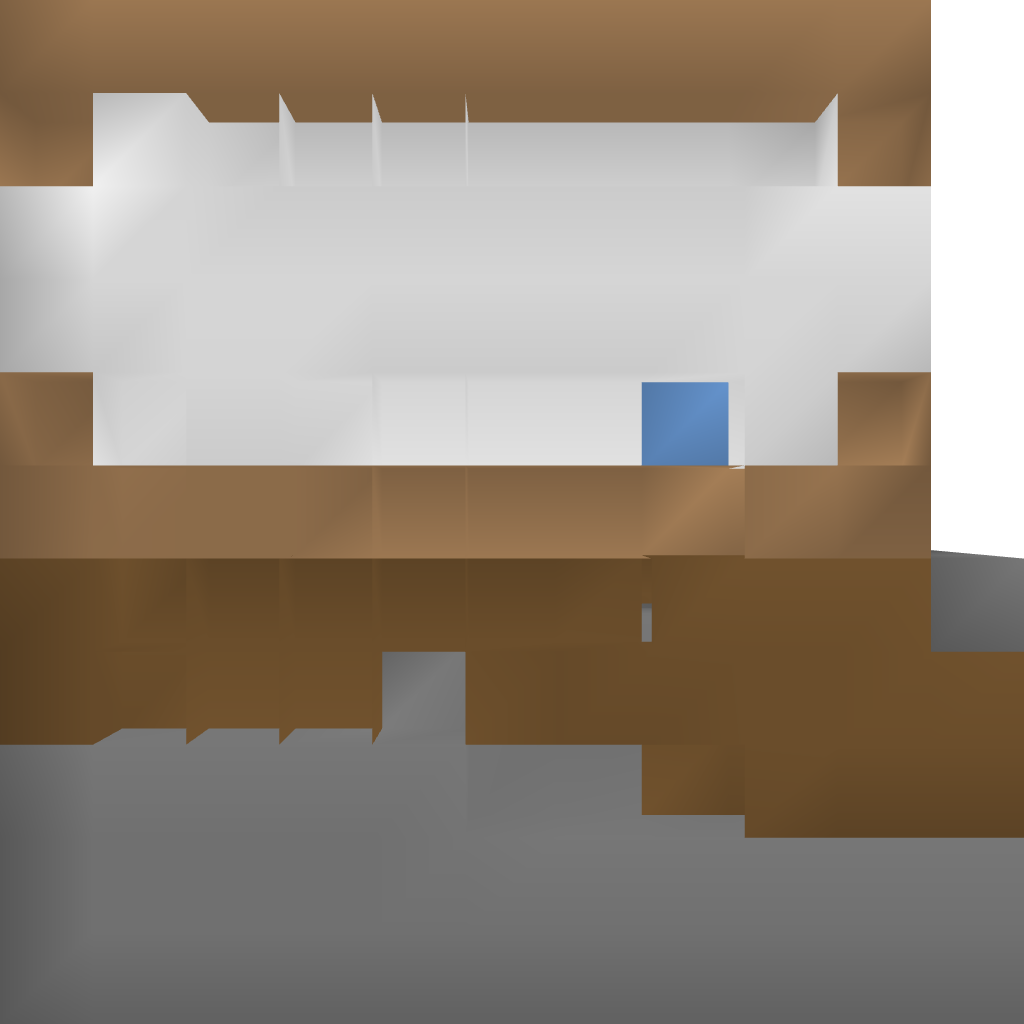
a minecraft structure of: AFK Pool bad low quality